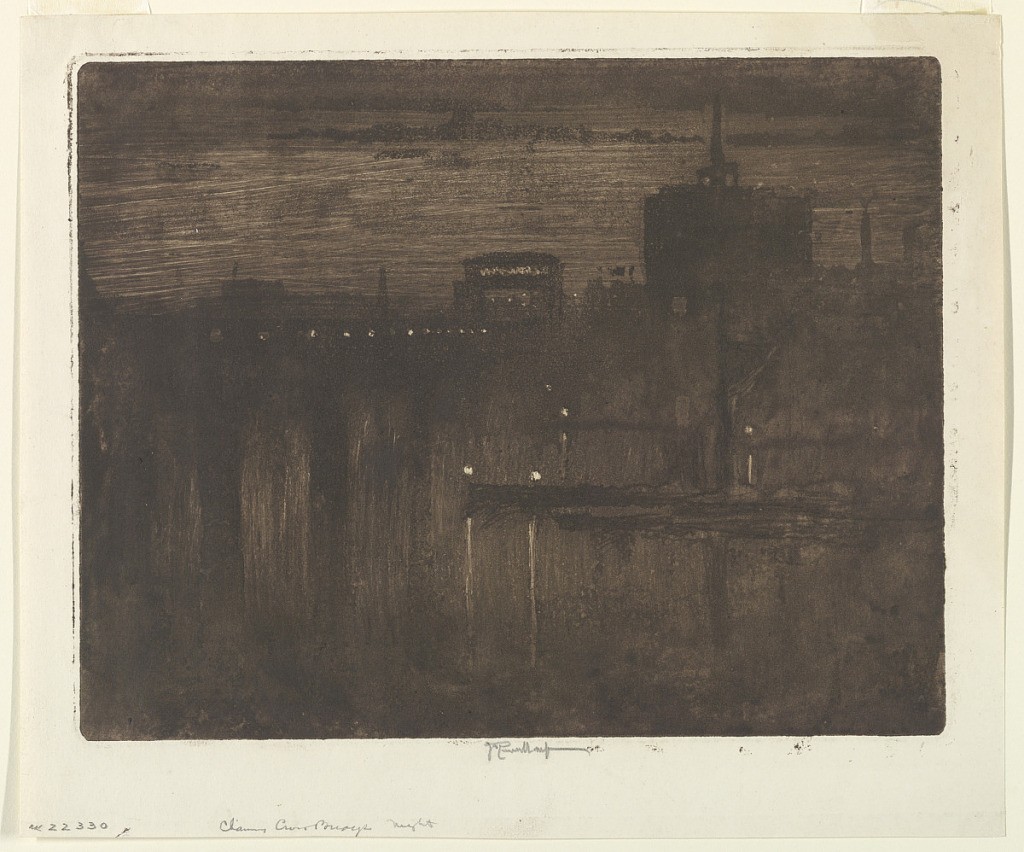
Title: Mist of the Thames
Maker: Joseph Pennell, American, active England, 1857–1926
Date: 1903
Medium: Etching in black ink on paper
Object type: Print
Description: Buildings and two arches of a bridge seen indistinctly in the distance. Flat river boats in the middle distance.